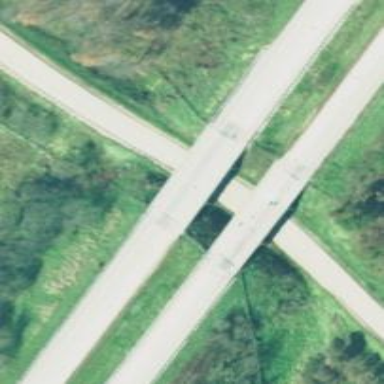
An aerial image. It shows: Motorway bridge over motorroad.